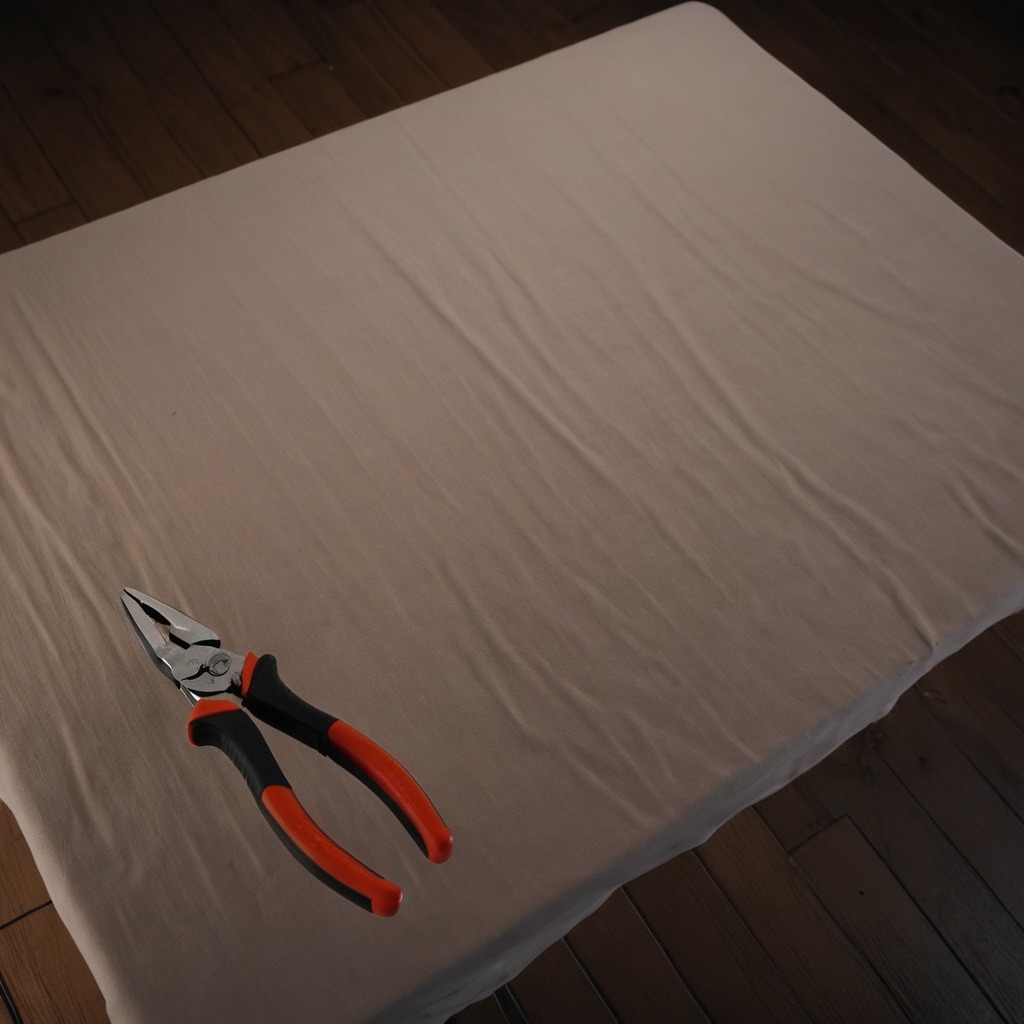
A plier lying on the wooden table.